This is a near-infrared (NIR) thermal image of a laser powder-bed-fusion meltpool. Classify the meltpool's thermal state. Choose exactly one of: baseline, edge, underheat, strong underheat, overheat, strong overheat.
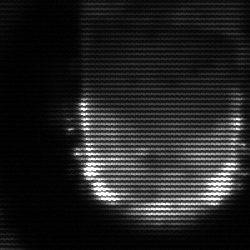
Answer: baseline